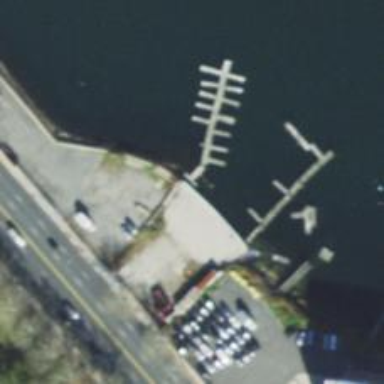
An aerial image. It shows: Man-made pier.